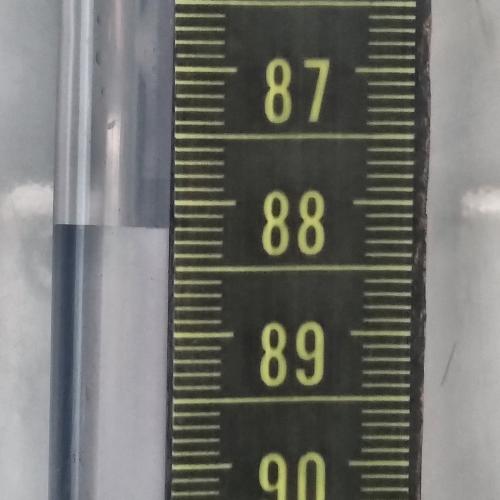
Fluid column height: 88.2 cm